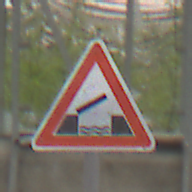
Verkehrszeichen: BeweglicheBruecke
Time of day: Midday
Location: Roofed (Special)
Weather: Overcast
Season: NotSpecified
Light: Natural